Question: If the browser window is shrunk then I want the div and the image inside it to shrink too. But it has to stay in the middle and always stay the same proportions. Is this possible? I have been trying for ages without luck. I'm open to using jQuery or JS if necessary.

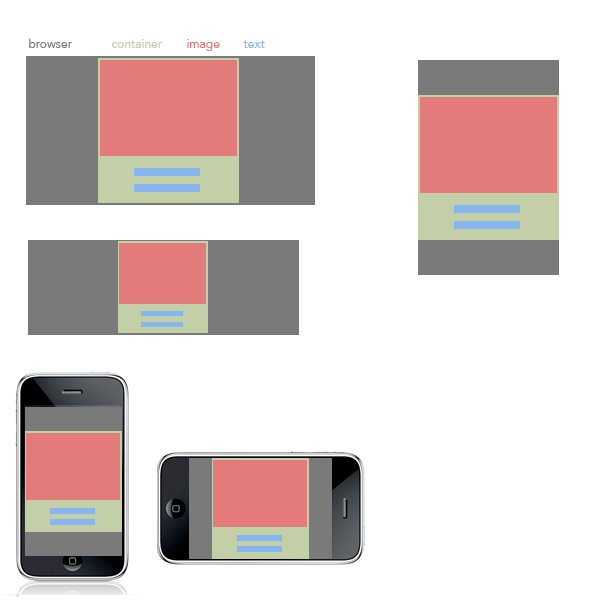
Answer: You may use something like this (using jQuery):
'''
<script language="jscript">
$(function(){
ratio=$('#centerdiv').width()/$('#centerdiv').height();
rePos=function(){
if($('#container').innerHeight()*ratio>$('#container').innerWidth()){
$('#centerdiv').width($('#container').innerWidth());
$('#centerdiv').height($('#centerdiv').width()/ratio);
$('#centerdiv').offset({left:0,top:($('#container').innerHeight()-$('#centerdiv').outerHeight(true))/2});
}
else{
$('#centerdiv').height($('#container').innerHeight());
$('#centerdiv').width($('#centerdiv').height()*ratio);
$('#centerdiv').offset({left:($('#container').innerWidth()-$('#centerdiv').outerWidth(true))/2,top:0});
}
};
$(window).resize(rePos);
rePos();
});
</script>
<div id="container" style="position:absolute;top:0;bottom:0;left:0;right:0">
<div id="centerdiv" style="position:absolute;width:150px;height:100px;background-color:red;padding:0;border:0;margin:0"></div>
'''